Aerial crown-view tile of a tropical tree (Barro Colorado Island, Panama), acquired 20250616:
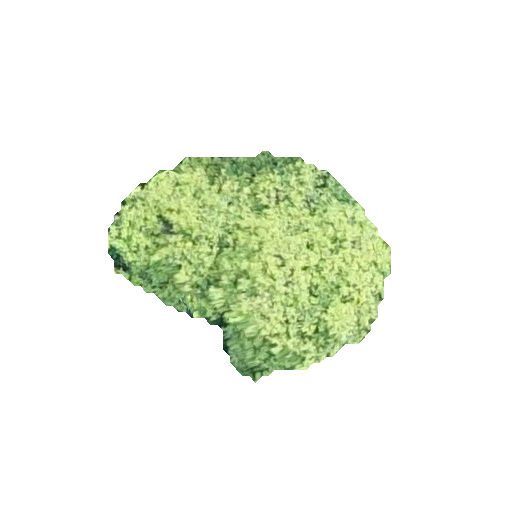
Species: Alseis blackiana
GBIF accepted scientific name: Alseis blackiana
Crown area: 63.097 m²